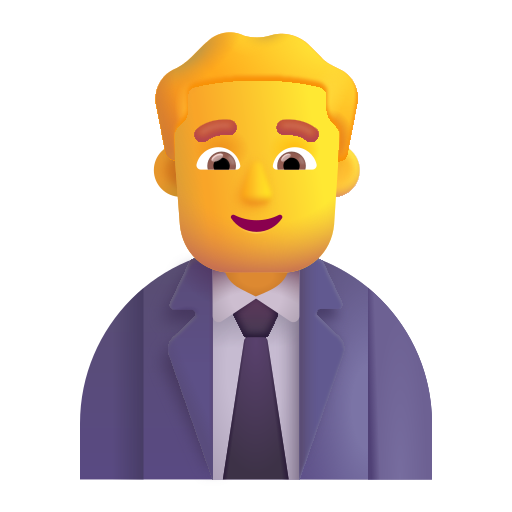
man office worker color default